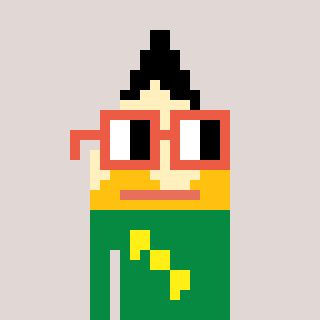
a pixel art character with square orange glasses, a pencil-shaped head and a green-colored body on a warm background